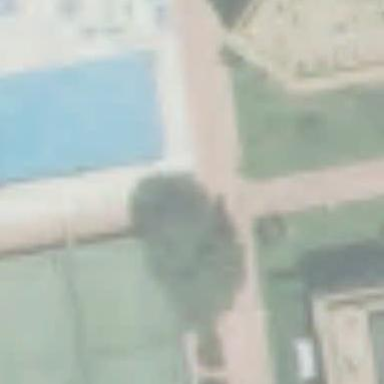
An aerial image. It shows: Swimming pool located in leisure land.